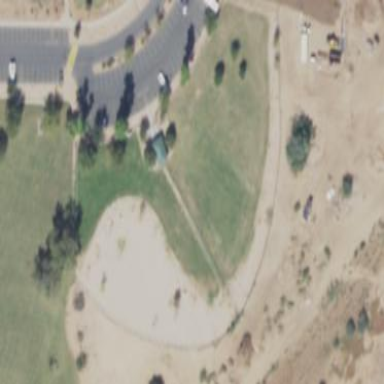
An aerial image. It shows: Dog park enclosed by chain-link fence.